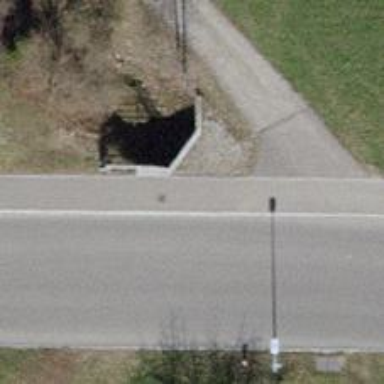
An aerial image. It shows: There is tunnel.